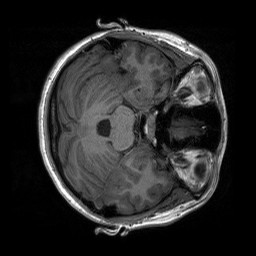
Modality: T1w
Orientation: axial
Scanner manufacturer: siemens
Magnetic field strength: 3 T
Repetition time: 2.3 s
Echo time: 0.00207 s